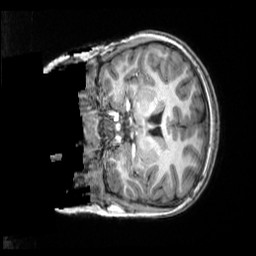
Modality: T1w
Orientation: coronal